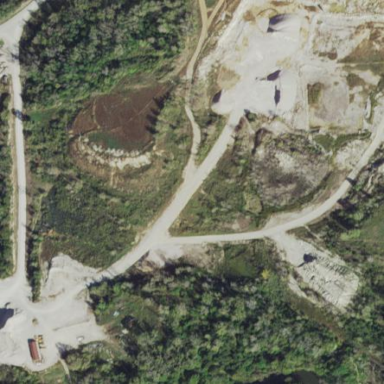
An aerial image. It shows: Quarry area rich in gravel resources.